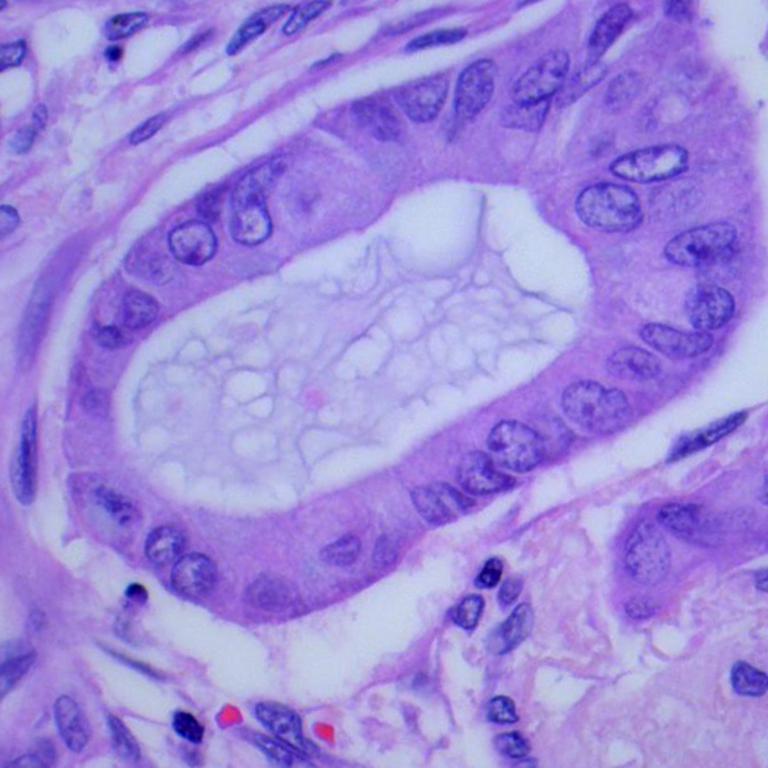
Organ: lung
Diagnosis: adenocarcinomas